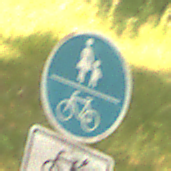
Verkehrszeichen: GemeinsamerGehUndRadweg
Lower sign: EinspurigeFahrzeugeFrei4
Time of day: Midday
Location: Outdoor (Nature)
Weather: PartlyCloudy
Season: NotSpecified
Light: Natural